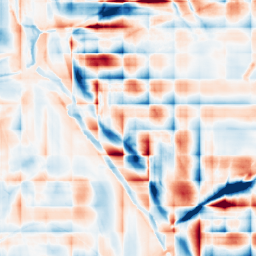
Category: wavelet
Decomposition family: wavelet_dwt
Decomposition parameters: wavelet: db2
level: 5
Upsampling method: bilinear
Upsampling parameters: scale: 4
Upsampling scale: 4